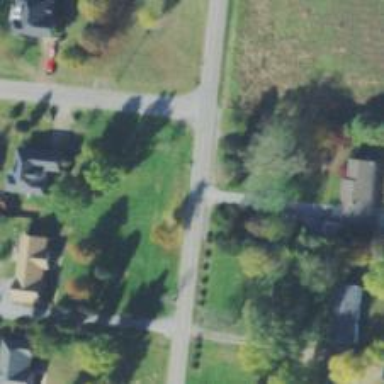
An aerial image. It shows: Driveway leading to service road.